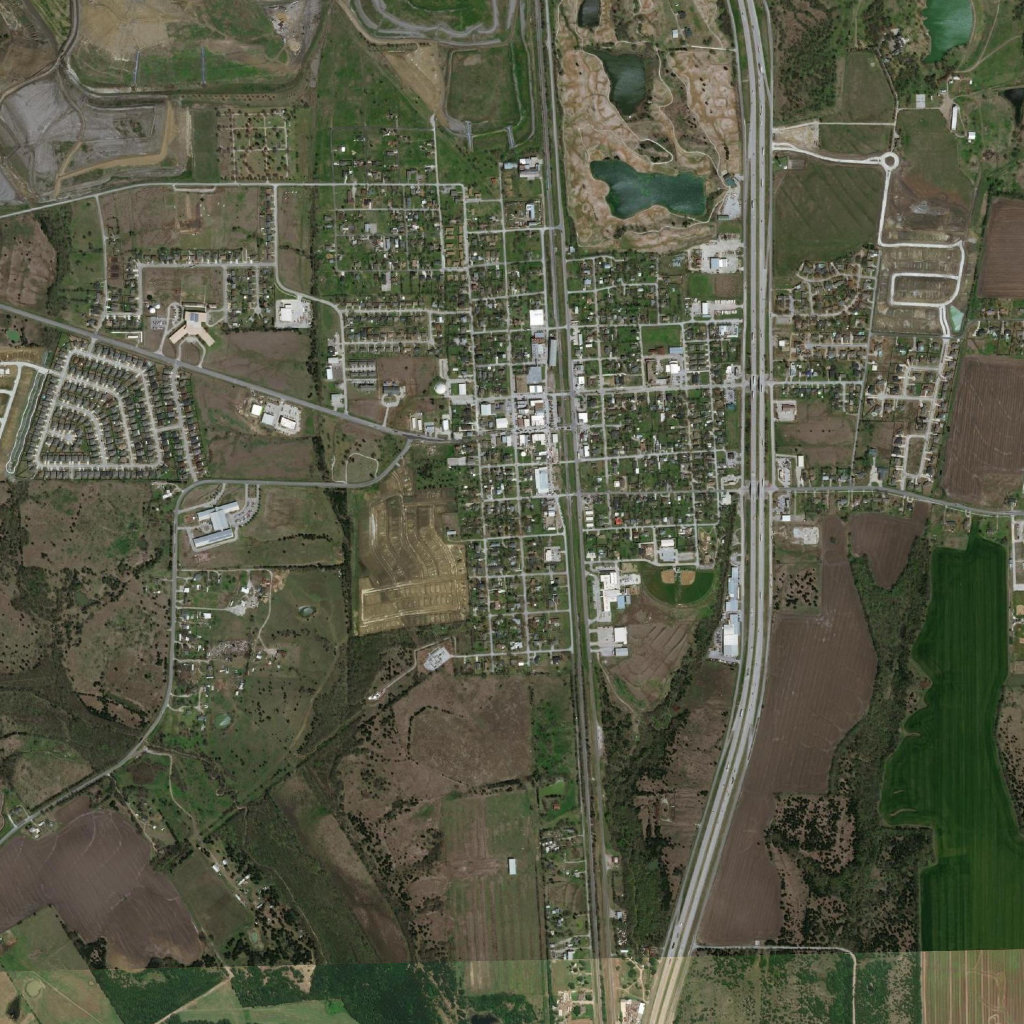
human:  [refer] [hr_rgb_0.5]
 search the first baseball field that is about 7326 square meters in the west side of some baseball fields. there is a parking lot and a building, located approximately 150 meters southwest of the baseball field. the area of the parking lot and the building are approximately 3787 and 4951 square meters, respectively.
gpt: <box>[[62, 55, 66, 59, 0]]</box>